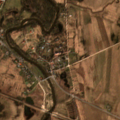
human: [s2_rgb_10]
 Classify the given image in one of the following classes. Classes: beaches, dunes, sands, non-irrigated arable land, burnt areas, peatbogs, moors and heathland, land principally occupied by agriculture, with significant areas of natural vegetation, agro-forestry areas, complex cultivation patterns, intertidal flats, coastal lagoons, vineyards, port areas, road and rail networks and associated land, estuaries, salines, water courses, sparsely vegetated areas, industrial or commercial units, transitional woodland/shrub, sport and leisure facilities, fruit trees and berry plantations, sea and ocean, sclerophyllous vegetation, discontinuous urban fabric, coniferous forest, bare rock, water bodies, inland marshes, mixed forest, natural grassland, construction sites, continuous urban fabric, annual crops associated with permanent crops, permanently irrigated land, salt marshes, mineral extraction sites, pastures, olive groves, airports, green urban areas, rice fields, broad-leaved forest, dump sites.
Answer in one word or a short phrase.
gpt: discontinuous urban fabric, sport and leisure facilities, non-irrigated arable land, pastures, complex cultivation patterns